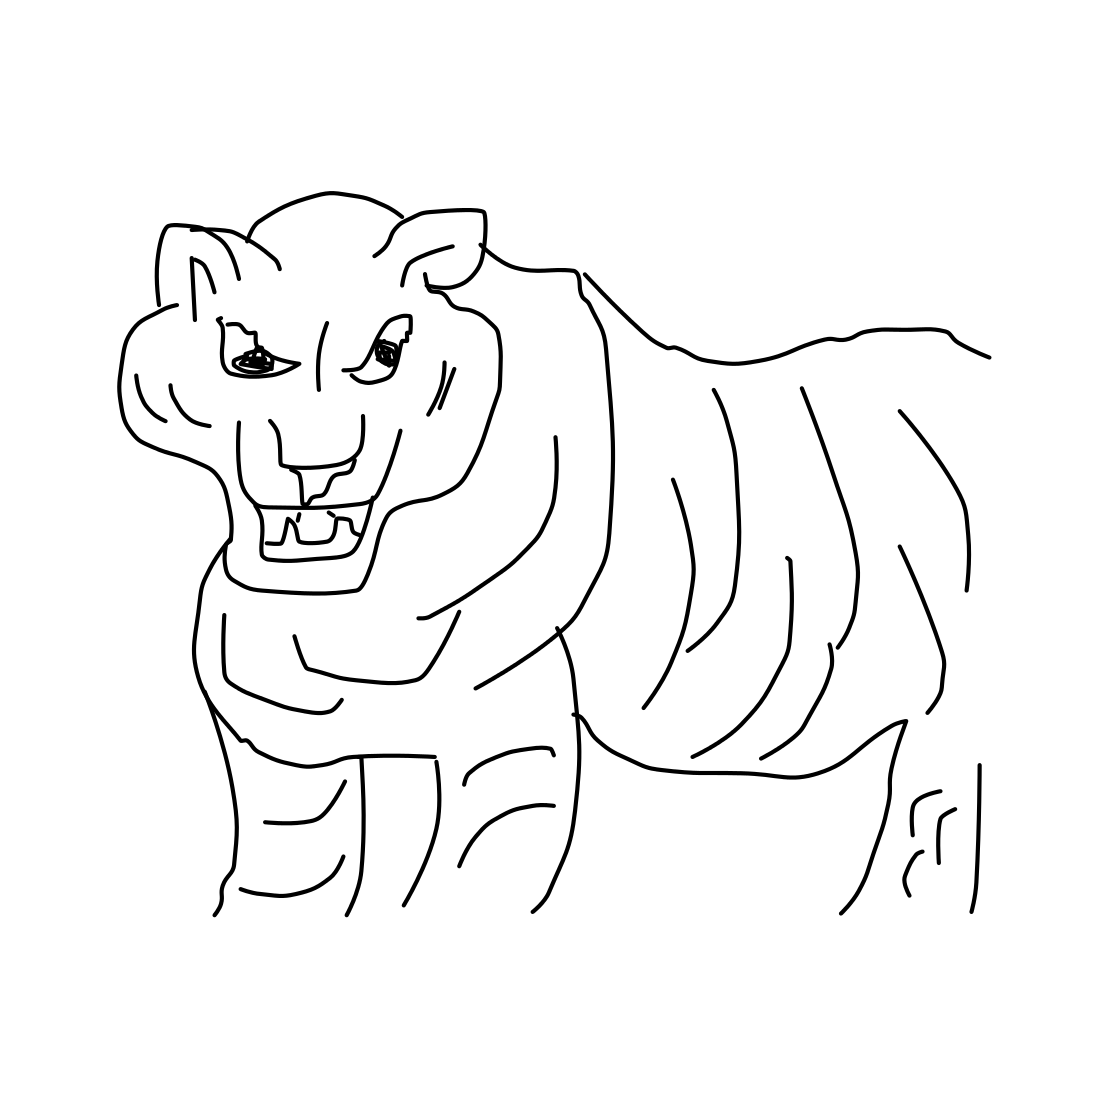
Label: tiger